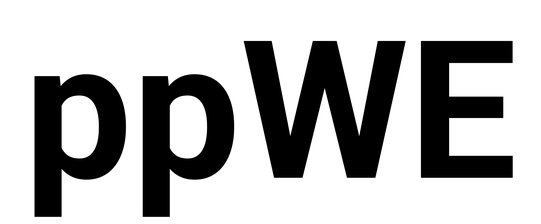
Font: Roboto_Bold